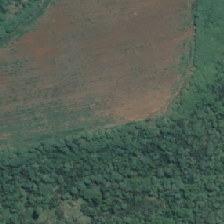
Land cover: shortrotation_cropland